Question: i have some Problems with autolayout. Everything gets shown correct and everything works fine but i get some Warning Message in the Command Line:
'''
Unable to simultaneously satisfy constraints.
Probably at least one of the constraints in the following list is one you don't want.
Try this: (1) look at each constraint and try to figure out which you don't expect;
(2) find the code that added the unwanted constraint or constraints and fix it.
(Note: If you're seeing NSAutoresizingMaskLayoutConstraints that you don't
understand, refer to the documentation for the UIView
property translatesAutoresizingMaskIntoConstraints)
(
"<NSLayoutConstraint:0xb6a60f0 H:[UIImageView:0xb645e40(75)]>",
"<NSLayoutConstraint:0xb6d0e90 H:[UIView:0xb6c7350(220)]>",
"<NSLayoutConstraint:0xb6aaea0 H:|-(10)-[UIImageView:0xb645e40] (Names: '|':UITableViewCellContentView:0xb6c1590 )>",
"<NSLayoutConstraint:0xb6c85c0 H:[UIView:0xb6c7350]-(7)-| (Names: '|':UITableViewCellContentView:0xb6c1590 )>",
"<NSLayoutConstraint:0xb6d2270 H:[UIImageView:0xb645e40]-(8)-[UIView:0xb6c7350]>",
"<NSAutoresizingMaskLayoutConstraint:0xb6abd20 h=--& v=--& H:[UITableViewCellContentView:0xb6c1590(300)]>"
)
Will attempt to recover by breaking constraint
<NSLayoutConstraint:0xb6d0e90 H:[UIView:0xb6c7350(220)]>
Break on objc_exception_throw to catch this in the debugger.
The methods in the UIConstraintBasedLayoutDebugging category on UIView
listed in <UIKit/UIView.h> may also be helpful.
'''
This is how my nib File looks:

As you can see its a TableViewCell and i'm using a View (Sample Text) with a TextView(for iOS7) and a AttributedTextView (for iOS6)!
Whats the Problem?
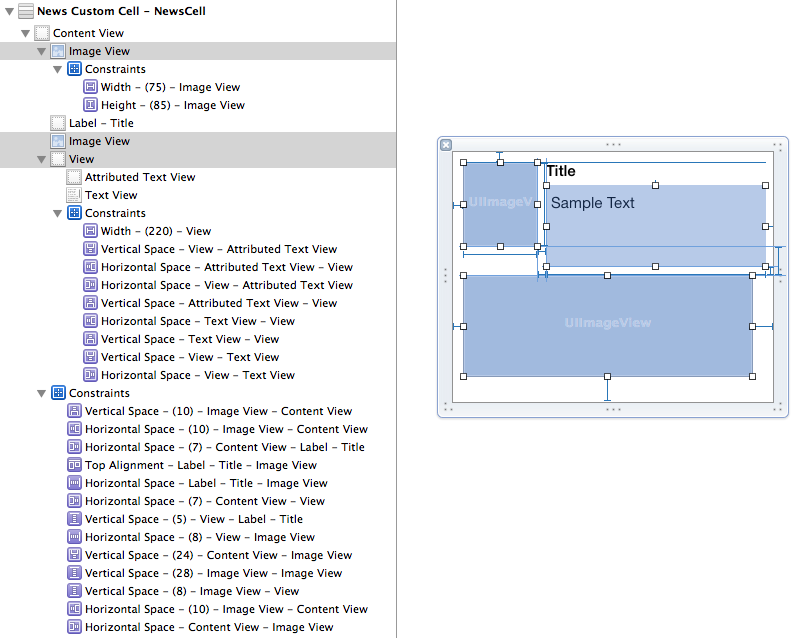
Answer: The problem is that you have conflicting constraints... Auto Layouts can be a pain in the .... sometimes.
When this happens to me, i usually clear all the constraints, and start all over by choosing clear all constraints.
You can also choose to "Add missing constraints" after that, and hope that XCode will automatically know what you want to do.. actually it's a 50-50 chance that XCode will get it right.
From your screen shot, it looks like you have too many constraints, so another option will be to try to remove then one by one, and to catch those "conflicting" constraints.